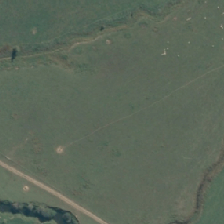
Land cover: shortrotation_cropland